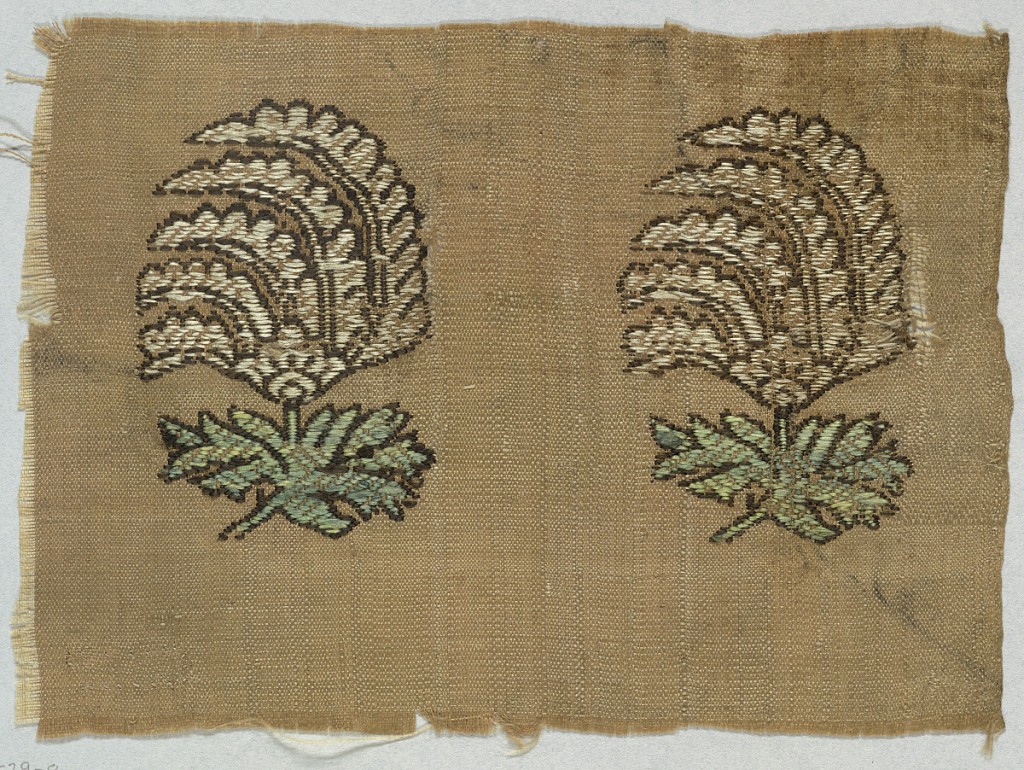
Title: Fragment
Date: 19th century
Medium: silk Technique: plain weave with supplementary weft
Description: Tan fragment with two cone-shaped floral forms perched over leafy stems. Brocaded in white, green and black.